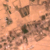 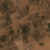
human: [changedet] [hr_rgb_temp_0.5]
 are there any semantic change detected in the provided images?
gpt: There is no change to mention in this area.